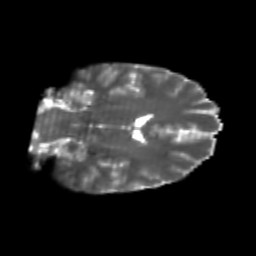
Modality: T2w
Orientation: coronal
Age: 26
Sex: male
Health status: healthy
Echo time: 0.074 s